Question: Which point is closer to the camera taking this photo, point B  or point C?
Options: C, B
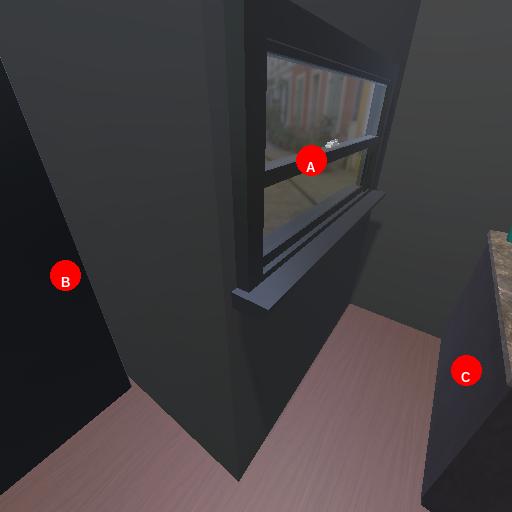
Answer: C